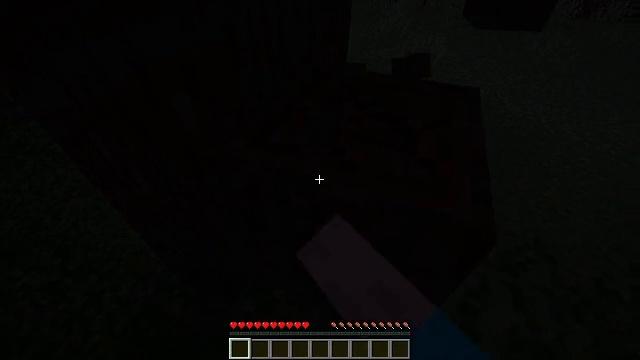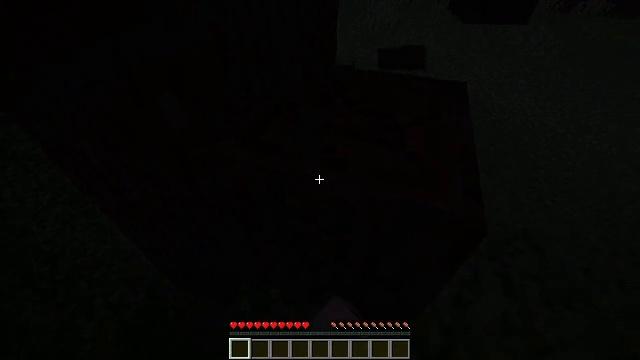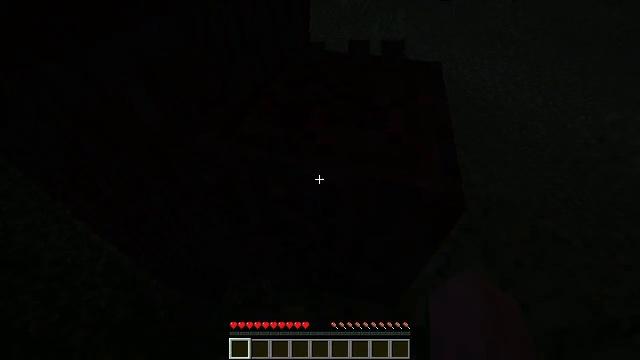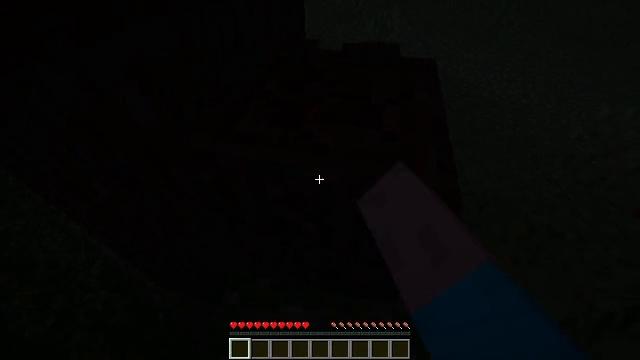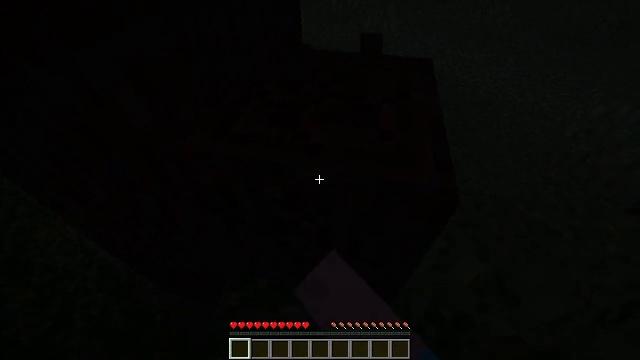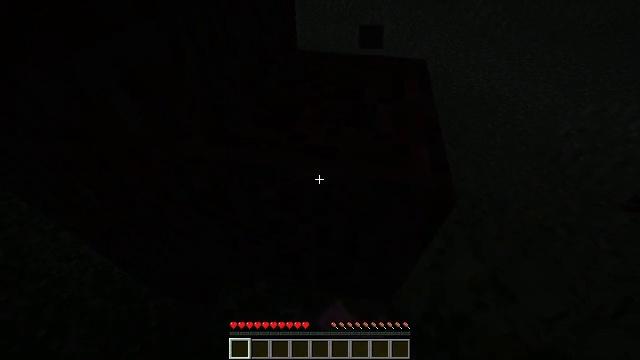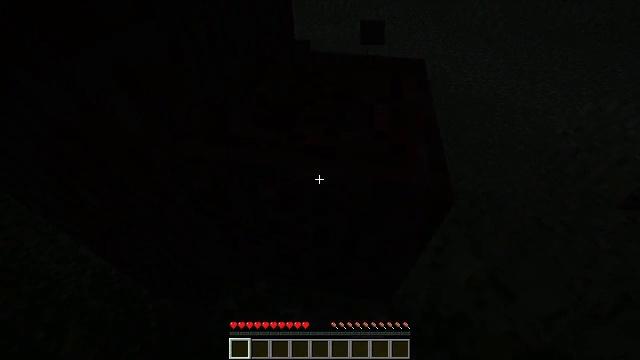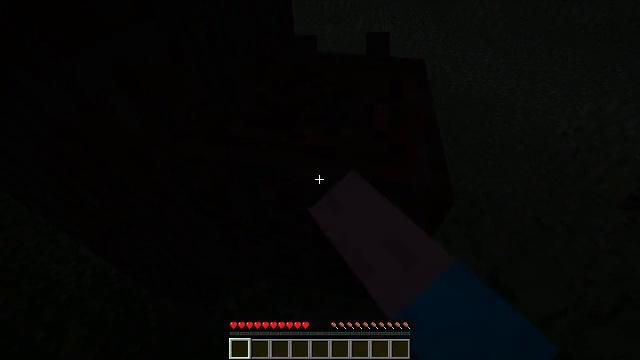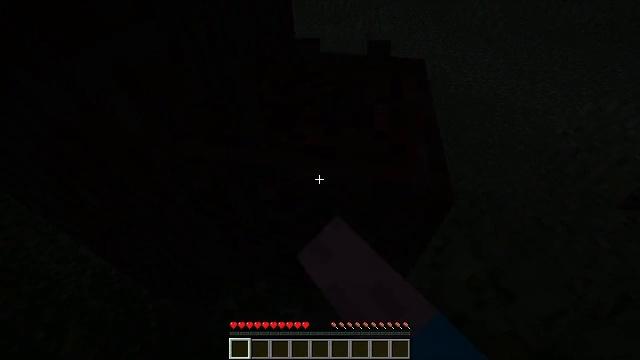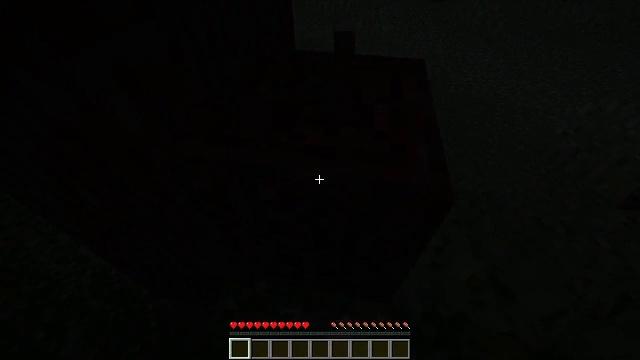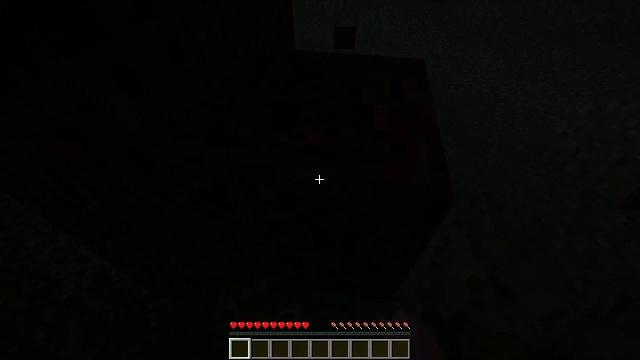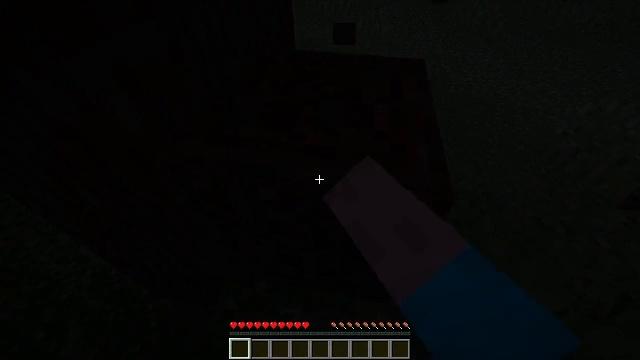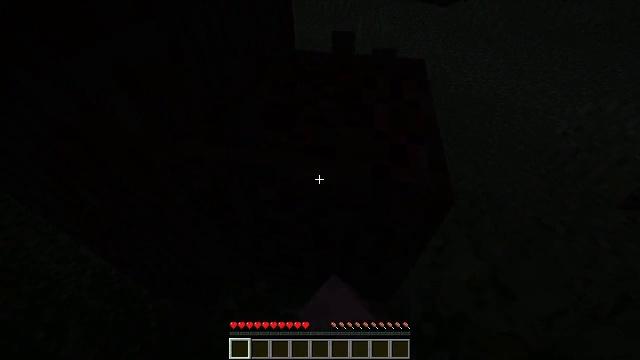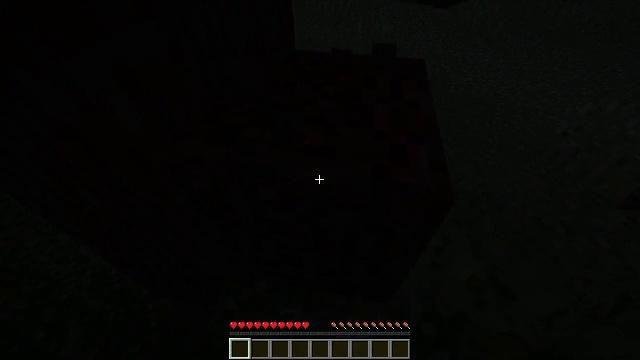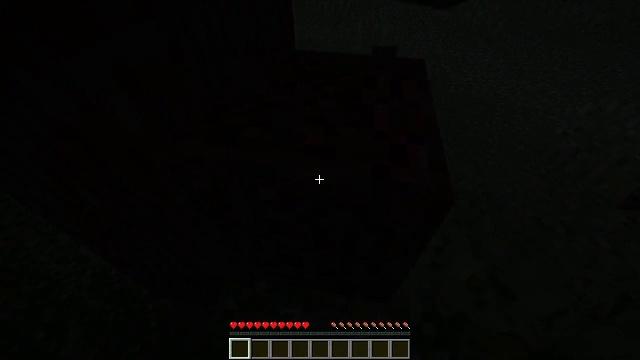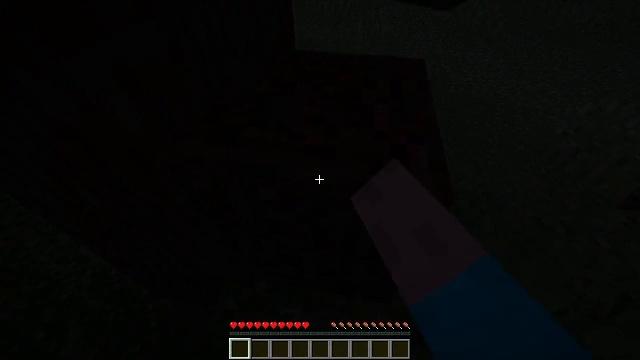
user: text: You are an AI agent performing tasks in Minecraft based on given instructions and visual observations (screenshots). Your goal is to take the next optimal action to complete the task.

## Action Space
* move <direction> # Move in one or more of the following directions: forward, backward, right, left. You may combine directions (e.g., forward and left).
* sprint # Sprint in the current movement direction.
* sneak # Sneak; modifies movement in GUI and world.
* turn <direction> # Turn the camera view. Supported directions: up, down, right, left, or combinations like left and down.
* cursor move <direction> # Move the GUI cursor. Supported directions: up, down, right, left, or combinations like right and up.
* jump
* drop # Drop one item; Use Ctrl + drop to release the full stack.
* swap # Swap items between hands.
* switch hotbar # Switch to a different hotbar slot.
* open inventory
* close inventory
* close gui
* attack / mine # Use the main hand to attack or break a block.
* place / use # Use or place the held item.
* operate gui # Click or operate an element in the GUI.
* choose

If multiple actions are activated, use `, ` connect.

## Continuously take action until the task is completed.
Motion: motion action
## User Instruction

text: Harvest dark oak log for resources.
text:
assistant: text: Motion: turn right, attack / mine
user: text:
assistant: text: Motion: turn right and down, attack / mine
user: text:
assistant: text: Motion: turn right, attack / mine
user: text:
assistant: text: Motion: attack / mine
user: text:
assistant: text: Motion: turn right, attack / mine
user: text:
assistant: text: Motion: attack / mine
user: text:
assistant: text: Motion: attack / mine
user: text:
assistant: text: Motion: attack / mine
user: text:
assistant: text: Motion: attack / mine
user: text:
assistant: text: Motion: attack / mine
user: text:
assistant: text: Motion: attack / mine
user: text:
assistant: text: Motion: attack / mine
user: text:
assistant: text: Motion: attack / mine
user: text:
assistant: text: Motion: attack / mine
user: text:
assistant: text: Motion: attack / mine
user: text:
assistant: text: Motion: attack / mine
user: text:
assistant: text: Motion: attack / mine
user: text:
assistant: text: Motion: attack / mine
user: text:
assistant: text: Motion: attack / mine
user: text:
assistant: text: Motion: turn left, attack / mine
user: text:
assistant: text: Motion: turn left, attack / mine
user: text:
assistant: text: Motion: turn left, attack / mine
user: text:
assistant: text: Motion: turn left, attack / mine
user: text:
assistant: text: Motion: turn left, attack / mine
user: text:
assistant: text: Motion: turn left, attack / mine
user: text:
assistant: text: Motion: attack / mine
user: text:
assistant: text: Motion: attack / mine
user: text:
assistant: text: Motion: attack / mine
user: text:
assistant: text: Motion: attack / mine
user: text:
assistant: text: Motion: attack / mine